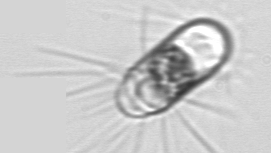
Label: Corethron_hystrix